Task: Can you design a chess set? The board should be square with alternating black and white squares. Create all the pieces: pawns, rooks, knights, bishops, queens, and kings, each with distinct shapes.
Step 3907:
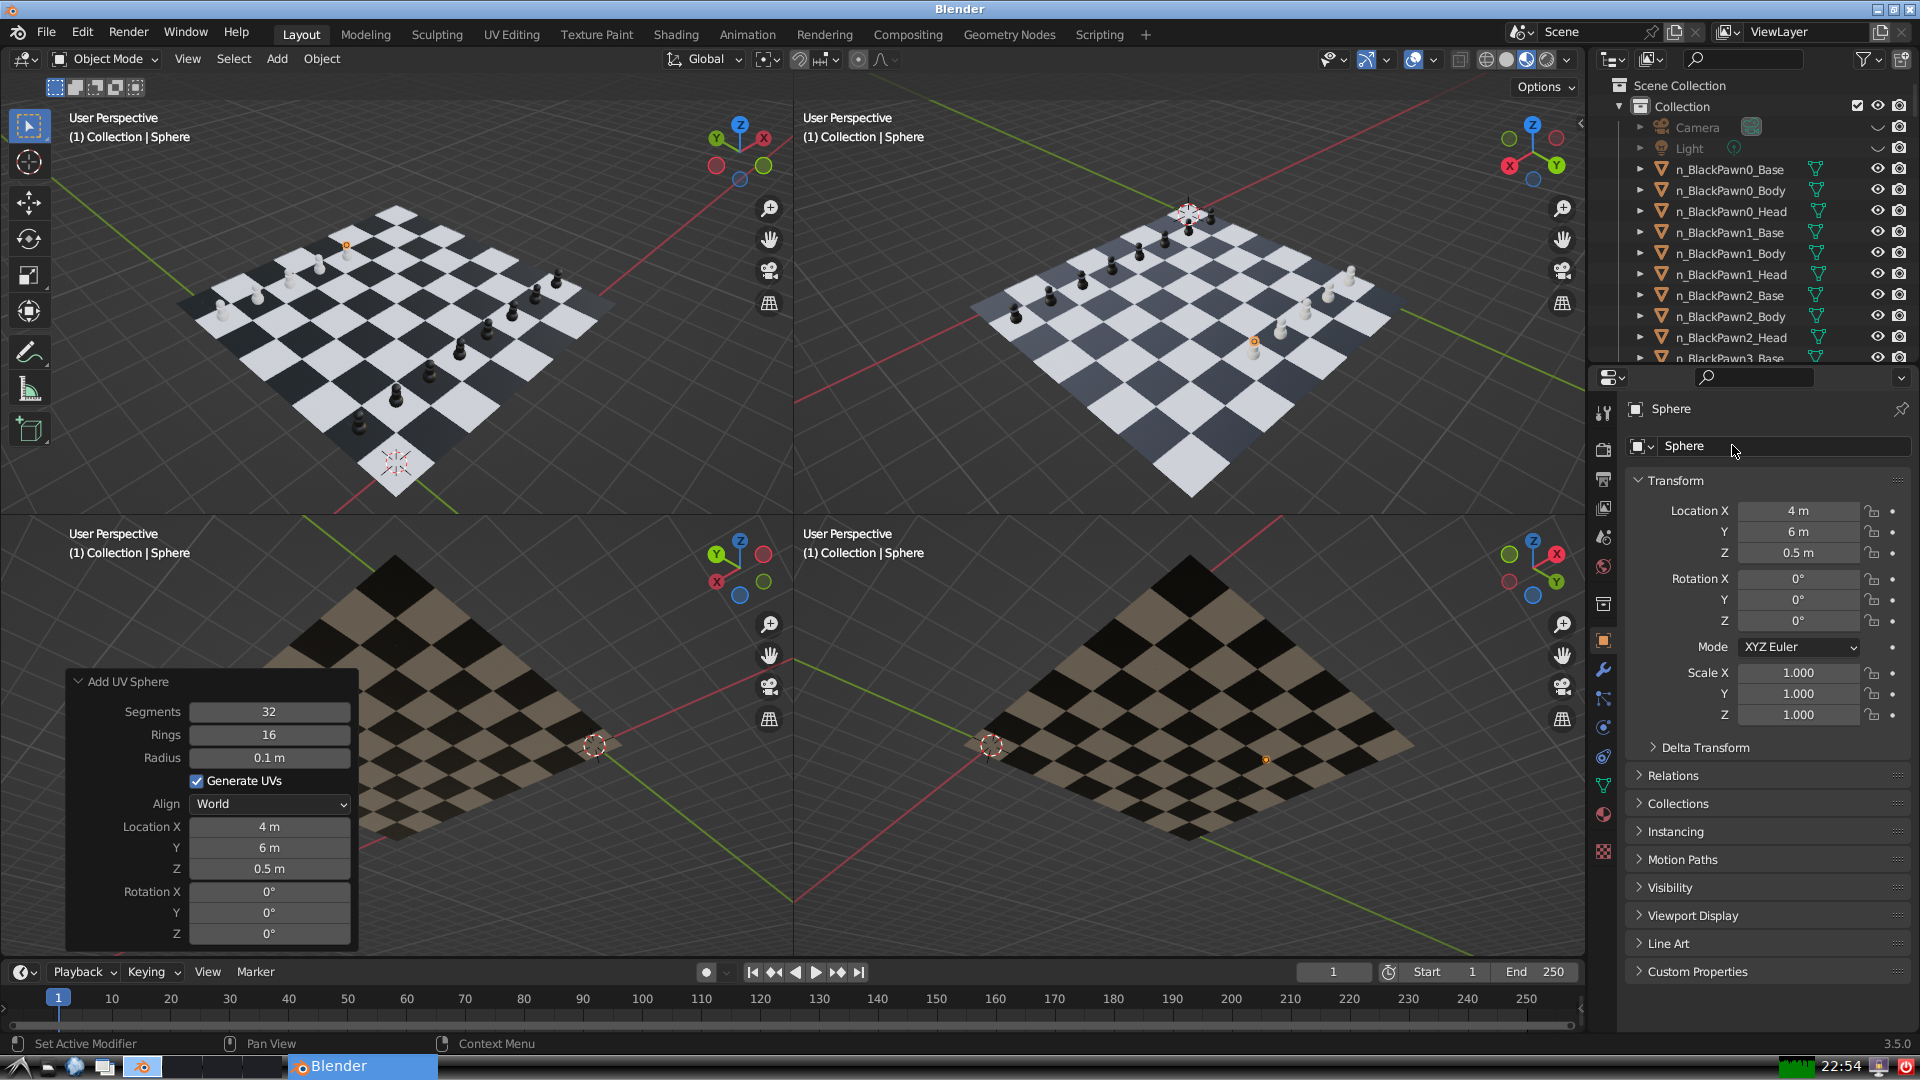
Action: click: no